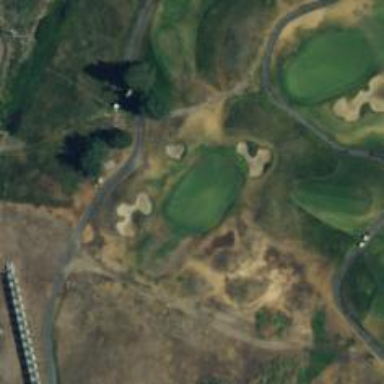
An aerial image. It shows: Golf hole.